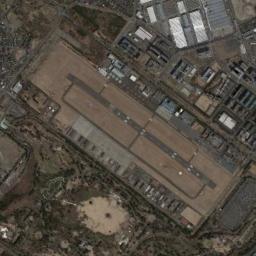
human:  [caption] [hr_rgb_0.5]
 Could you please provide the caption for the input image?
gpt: A complex airport with many runways and buildings is covered by residential areas and brown farmland .

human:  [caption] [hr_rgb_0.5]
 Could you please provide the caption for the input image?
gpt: An airport with two parallel runways in the vacant lot and some buildings arranged neatly beside .

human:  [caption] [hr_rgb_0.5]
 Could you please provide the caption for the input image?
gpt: An airport is surrounded by many buildings and trees .

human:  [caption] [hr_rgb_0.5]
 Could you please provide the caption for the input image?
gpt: Most of the buildings at this airport have gray roofs .

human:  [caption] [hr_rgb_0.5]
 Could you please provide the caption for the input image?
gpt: The  buildings are on the side of the runway of the airport .